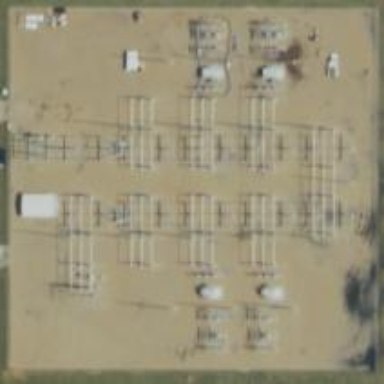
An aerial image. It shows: Power substation.